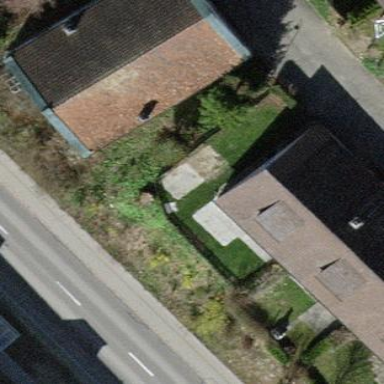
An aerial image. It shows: Terrace building with gabled roof.